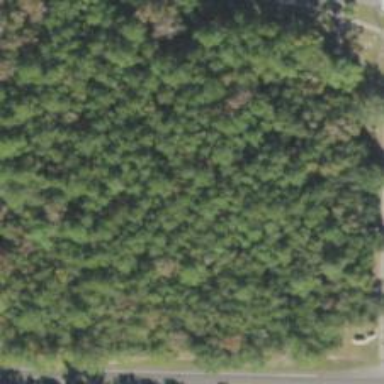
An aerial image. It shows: Forest area predominantly covered with needle-leaved trees.